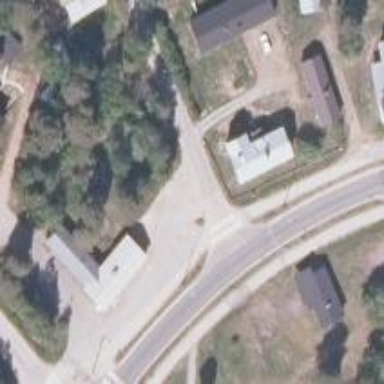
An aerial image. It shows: Residential road intersecting with path.